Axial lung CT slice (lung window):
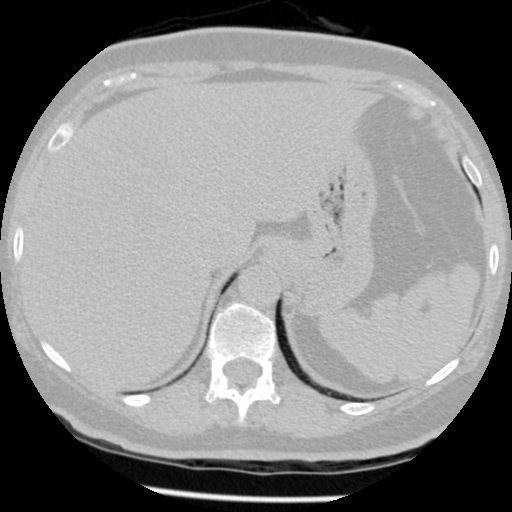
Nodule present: no